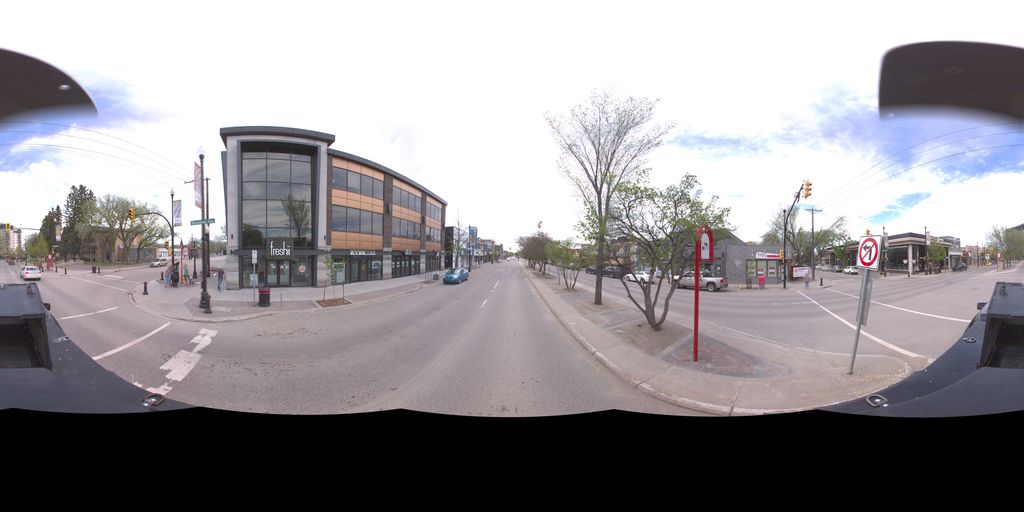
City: saskatoon